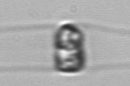
Label: Chaetoceros_similis